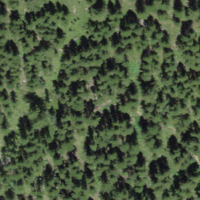
EUNIS habitat code: 44
Species observed at this site:
Ajuga pyramidalis